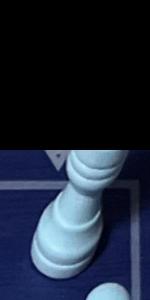
Label: Rook_White